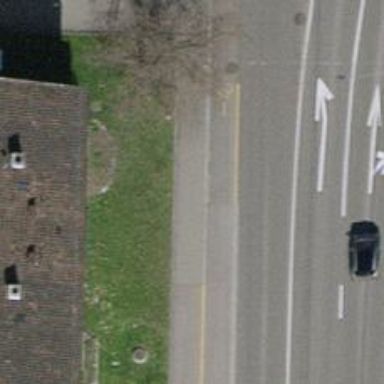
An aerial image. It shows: Asphalt sidewalk with asphalt cycleway.